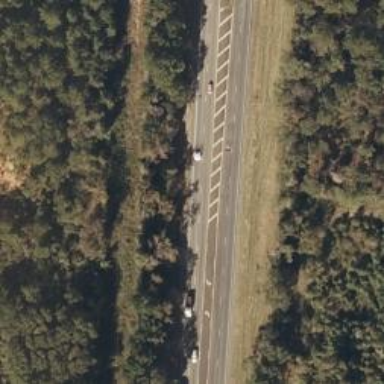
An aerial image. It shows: Asphalt dual carriageway classified as trunk highway.